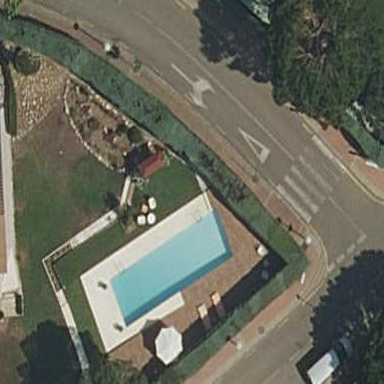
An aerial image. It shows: Swimming pool located in leisure land.